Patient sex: M
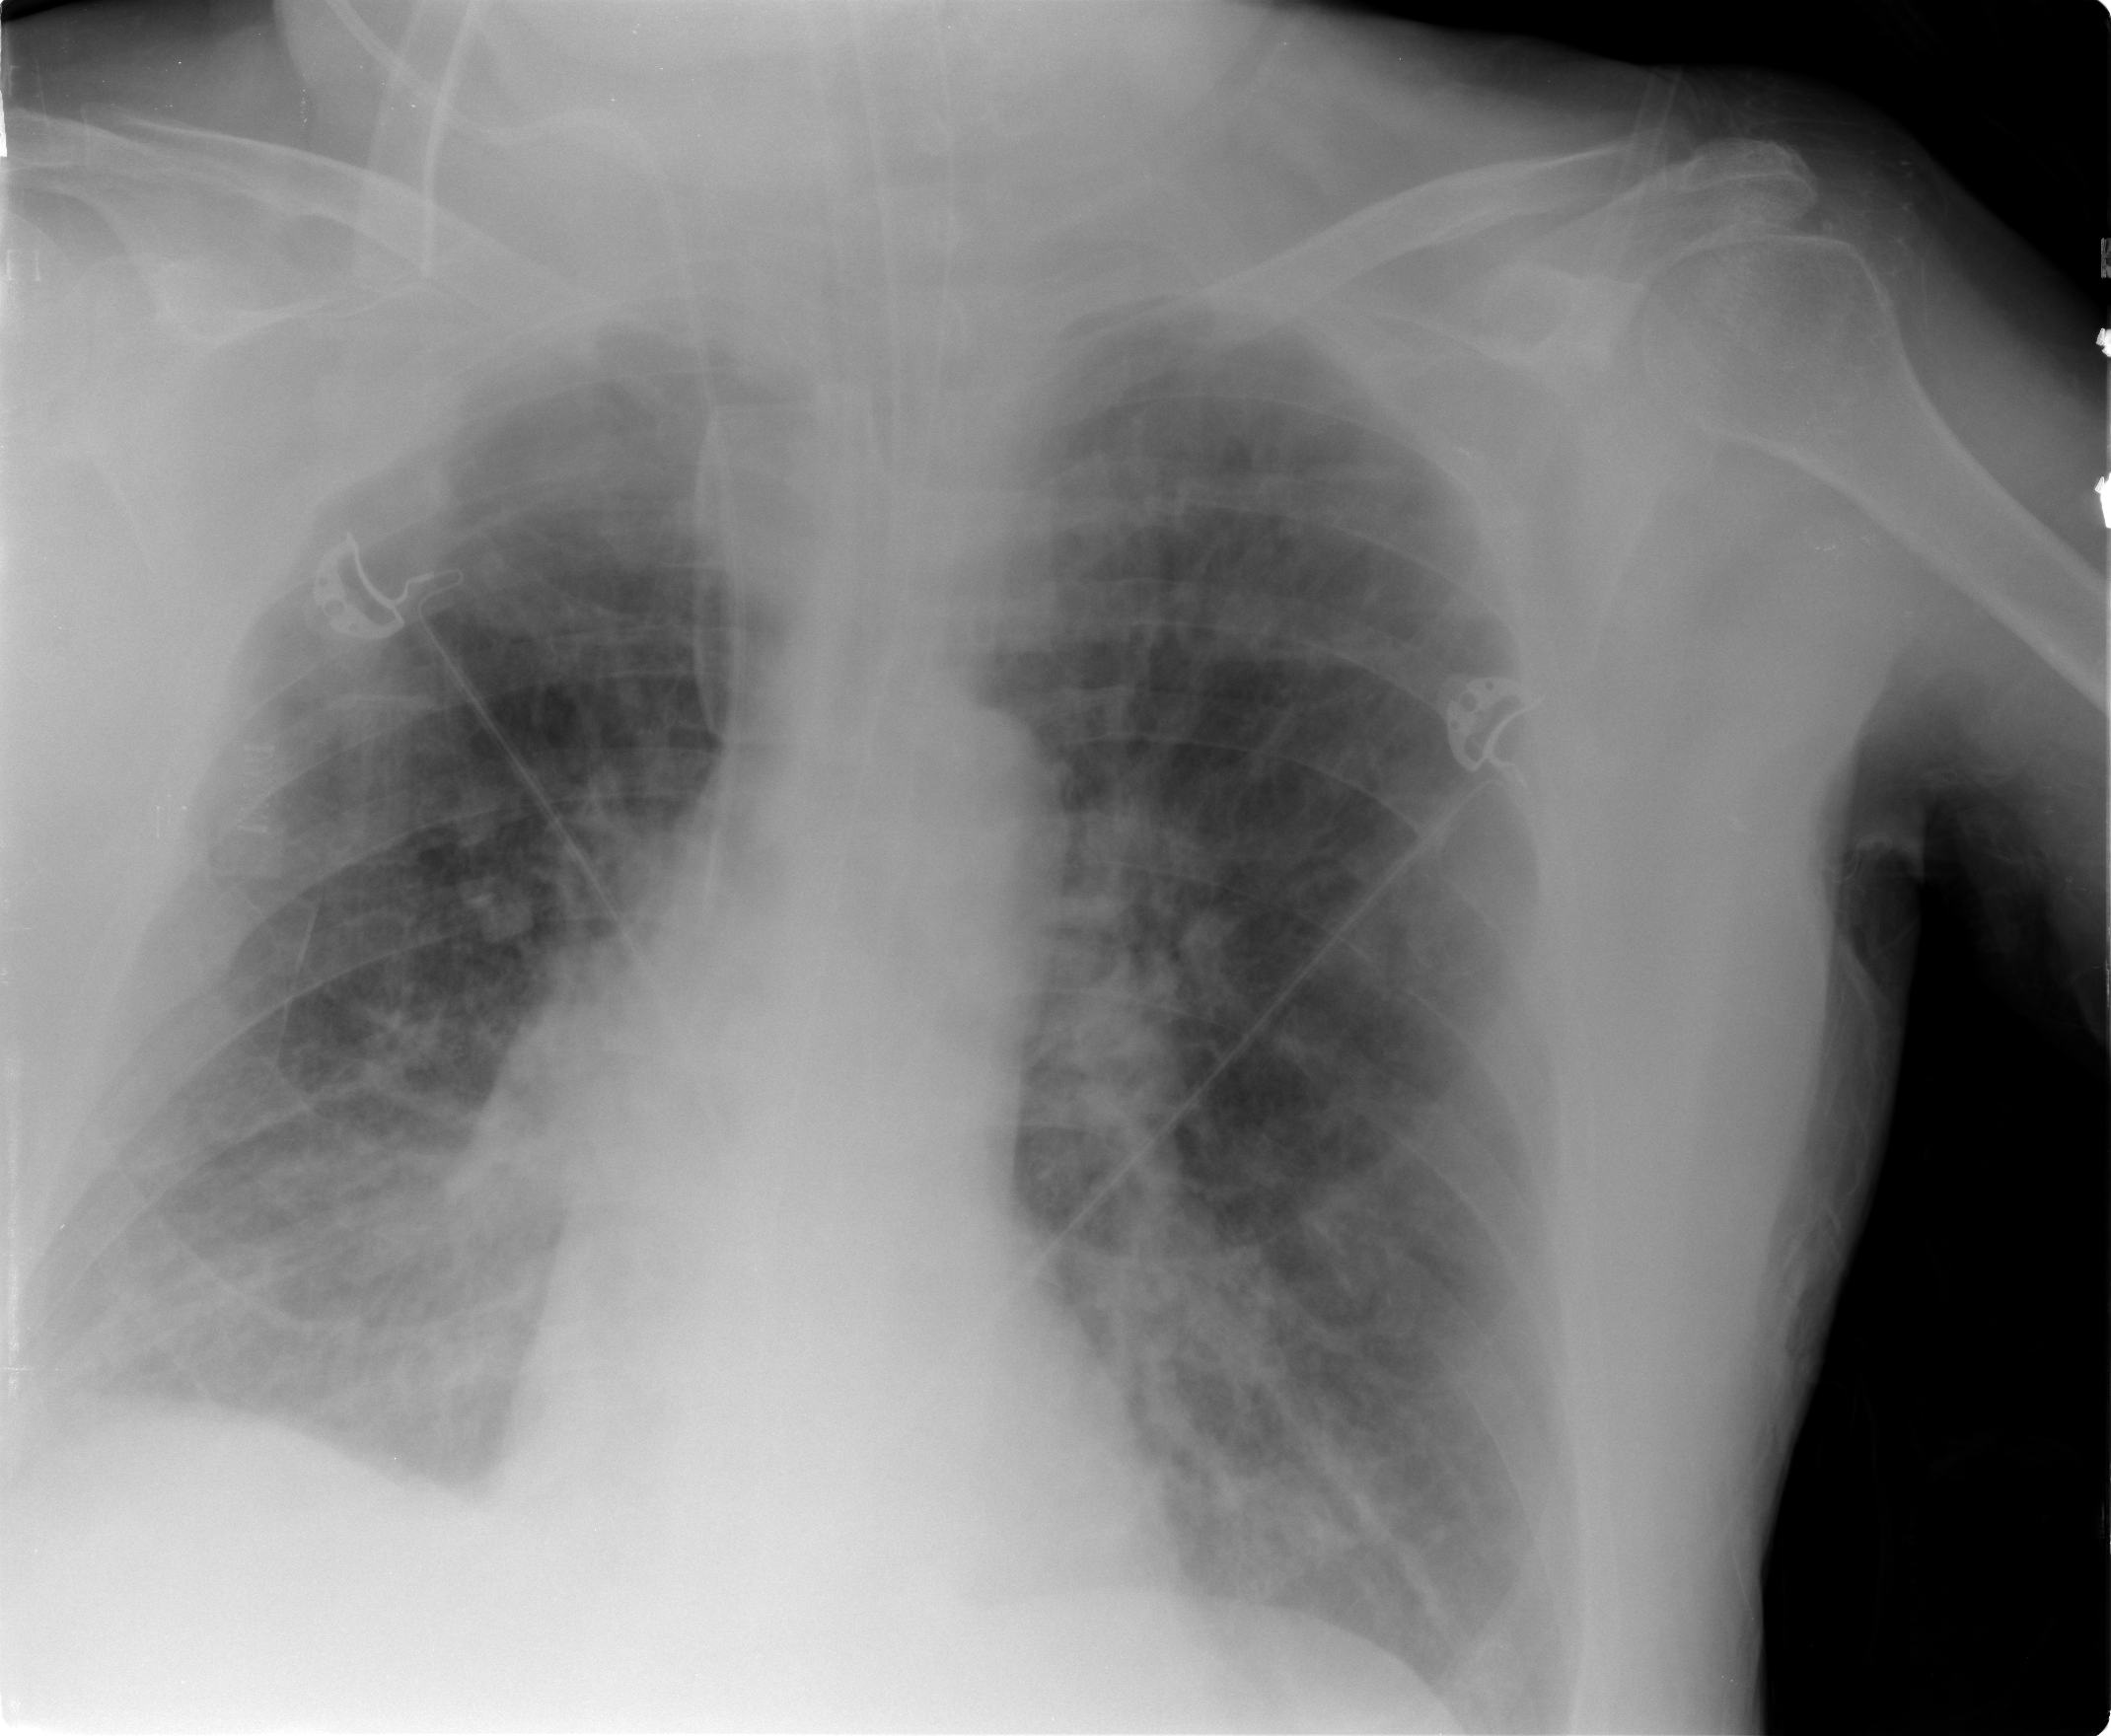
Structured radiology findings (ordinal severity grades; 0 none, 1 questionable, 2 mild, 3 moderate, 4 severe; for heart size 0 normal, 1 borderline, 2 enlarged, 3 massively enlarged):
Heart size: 0
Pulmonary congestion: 2
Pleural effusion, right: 0
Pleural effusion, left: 0
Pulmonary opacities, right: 2
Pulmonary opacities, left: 2
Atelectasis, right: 2
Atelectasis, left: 2